Interaction volume radius: 5 \u00c5
Interaction volume height: 25 \u00c5
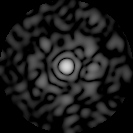
Disorder parameter: 0.8585